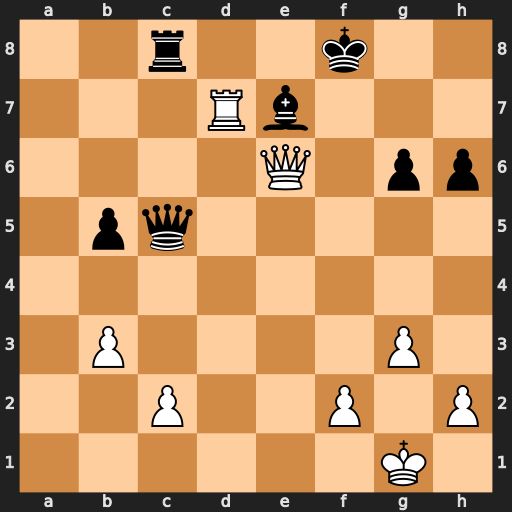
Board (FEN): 2r2k2/3Rb3/4Q1pp/1pq5/8/1P4P1/2P2P1P/6K1
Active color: w
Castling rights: -
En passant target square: -
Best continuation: Rxe7 Qxe7 Qxc8+